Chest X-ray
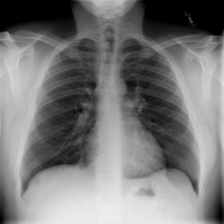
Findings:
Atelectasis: negative
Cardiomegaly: negative
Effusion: negative
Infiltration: negative
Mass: negative
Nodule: negative
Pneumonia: negative
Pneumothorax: negative
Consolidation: negative
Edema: negative
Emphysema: negative
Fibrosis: negative
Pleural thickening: negative
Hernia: negative